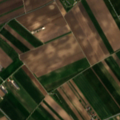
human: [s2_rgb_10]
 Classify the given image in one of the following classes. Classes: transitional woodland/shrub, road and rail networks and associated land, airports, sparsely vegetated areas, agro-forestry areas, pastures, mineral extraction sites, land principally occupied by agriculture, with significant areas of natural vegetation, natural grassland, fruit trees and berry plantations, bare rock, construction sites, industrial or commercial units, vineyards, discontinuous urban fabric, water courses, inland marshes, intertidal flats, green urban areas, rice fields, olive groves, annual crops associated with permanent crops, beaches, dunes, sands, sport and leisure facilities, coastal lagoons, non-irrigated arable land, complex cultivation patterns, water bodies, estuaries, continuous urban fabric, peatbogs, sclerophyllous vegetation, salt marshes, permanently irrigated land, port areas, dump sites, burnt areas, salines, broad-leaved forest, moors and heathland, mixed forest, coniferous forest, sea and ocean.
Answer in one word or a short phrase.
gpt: discontinuous urban fabric, non-irrigated arable land